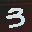
Label: 3